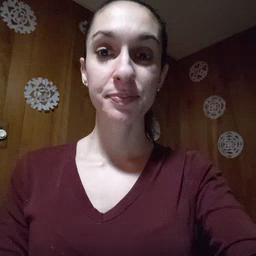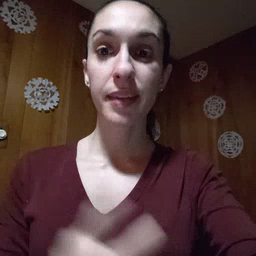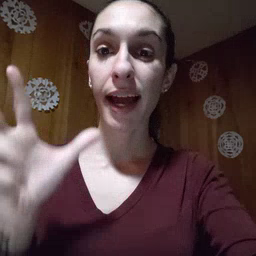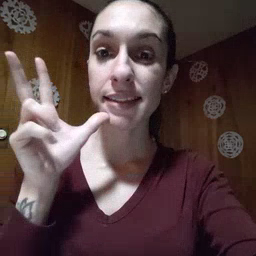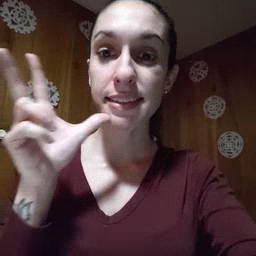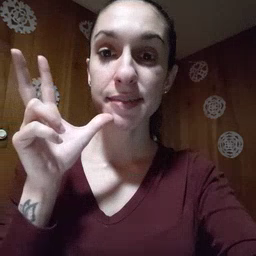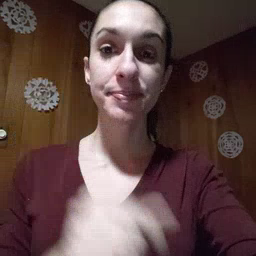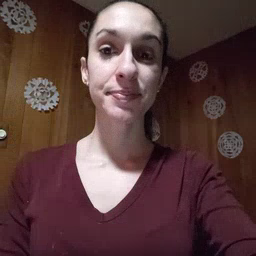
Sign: hen